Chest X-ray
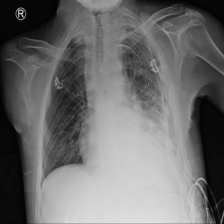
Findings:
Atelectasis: negative
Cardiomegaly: negative
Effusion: negative
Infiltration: negative
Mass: positive
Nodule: negative
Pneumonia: negative
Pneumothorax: negative
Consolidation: negative
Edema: negative
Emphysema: negative
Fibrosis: negative
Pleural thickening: positive
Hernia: negative